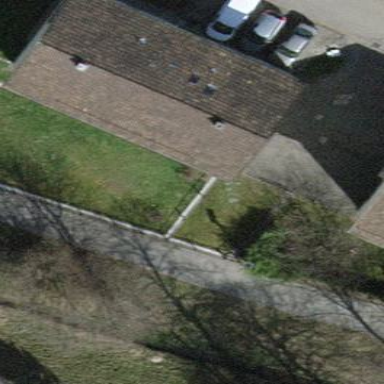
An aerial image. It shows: Building with tiled roof.